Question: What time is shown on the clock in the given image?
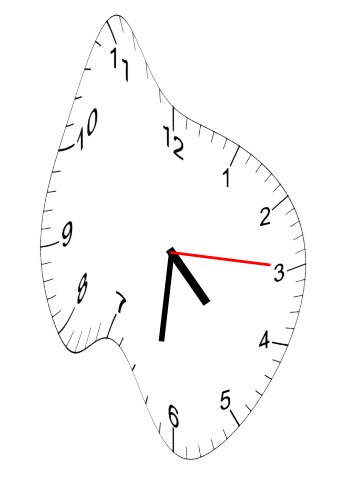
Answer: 04:31:15